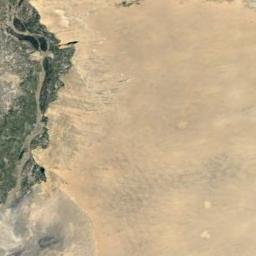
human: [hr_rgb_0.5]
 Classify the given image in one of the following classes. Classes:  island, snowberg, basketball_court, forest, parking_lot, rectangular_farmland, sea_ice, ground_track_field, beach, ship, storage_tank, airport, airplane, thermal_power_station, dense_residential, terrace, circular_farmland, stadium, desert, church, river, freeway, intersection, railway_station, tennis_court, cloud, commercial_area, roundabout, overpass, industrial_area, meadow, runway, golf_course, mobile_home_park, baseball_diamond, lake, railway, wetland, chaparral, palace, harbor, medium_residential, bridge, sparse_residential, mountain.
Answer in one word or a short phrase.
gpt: desert